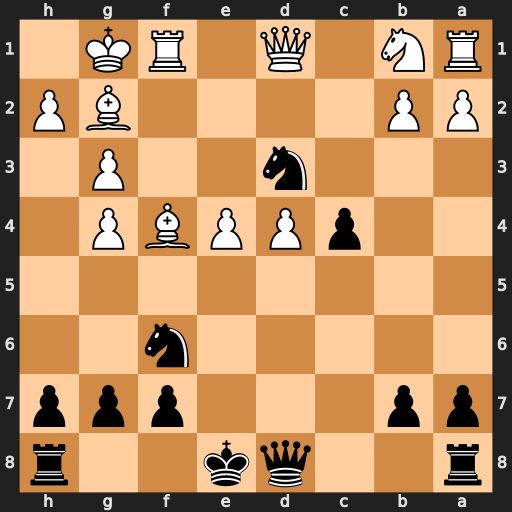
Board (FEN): r2qk2r/pp3ppp/5n2/8/2pPPBP1/3n2P1/PP4BP/RN1Q1RK1
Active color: b
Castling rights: kq
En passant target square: -
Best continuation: Qxd4+ Be3 Qxe3+